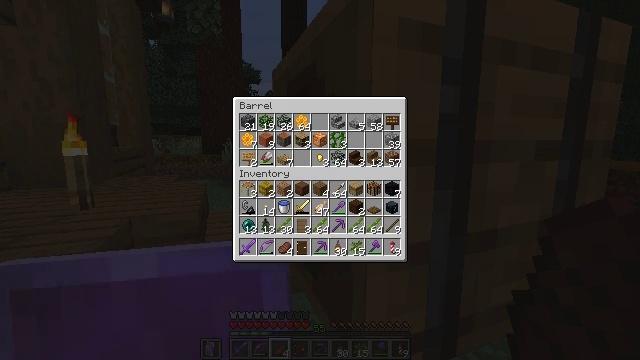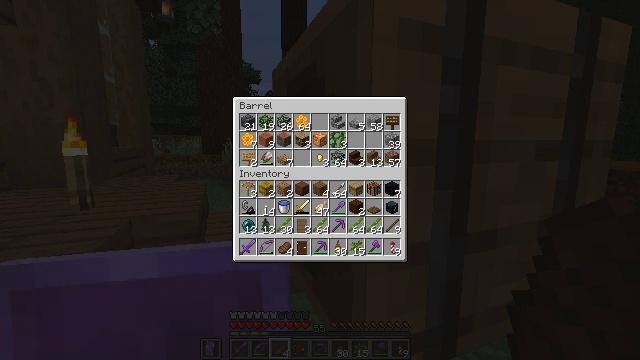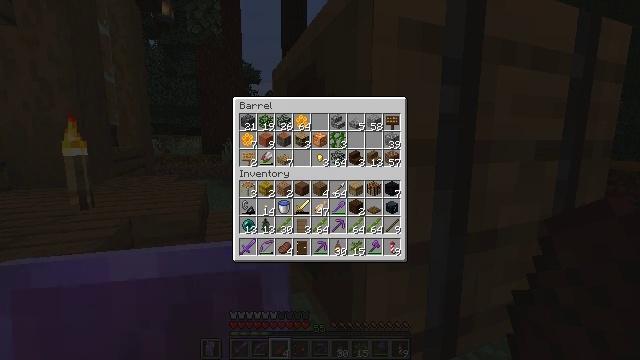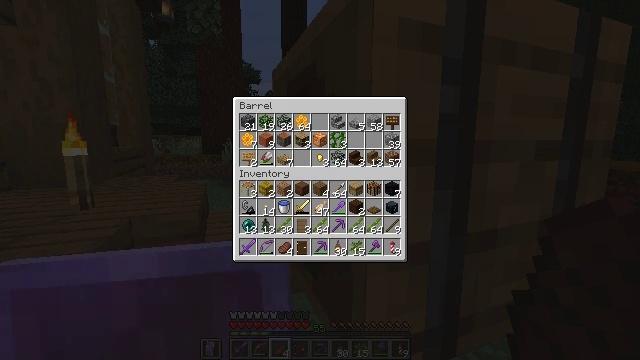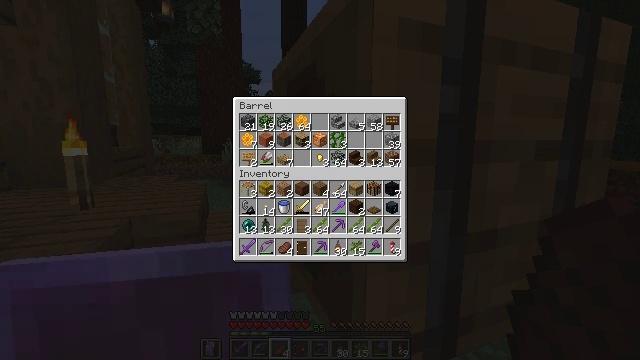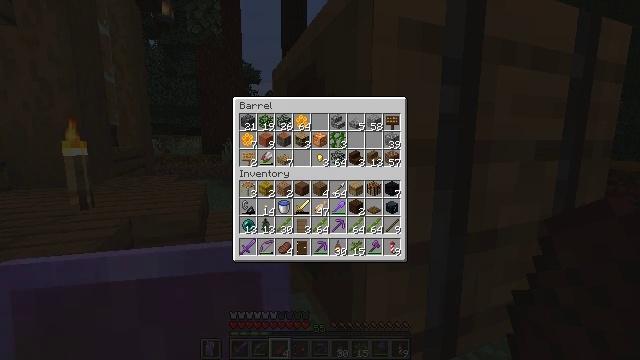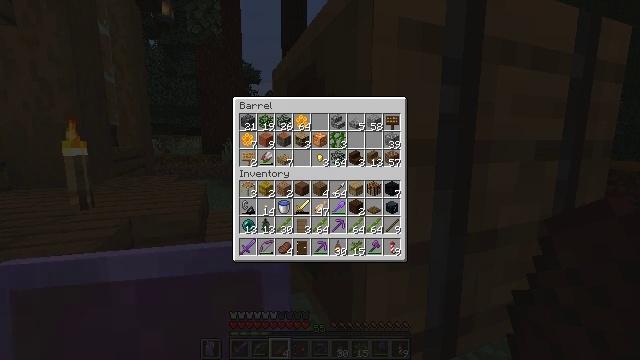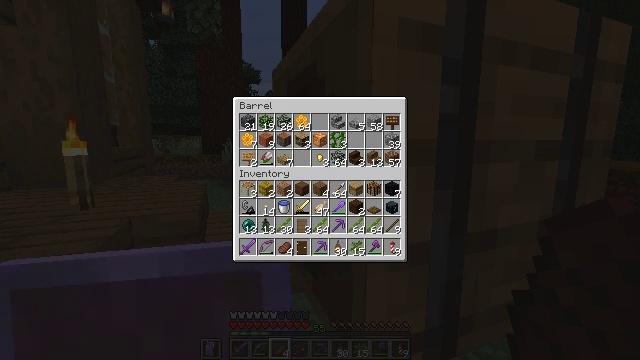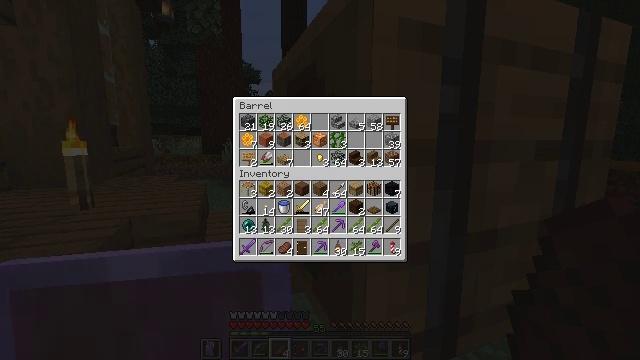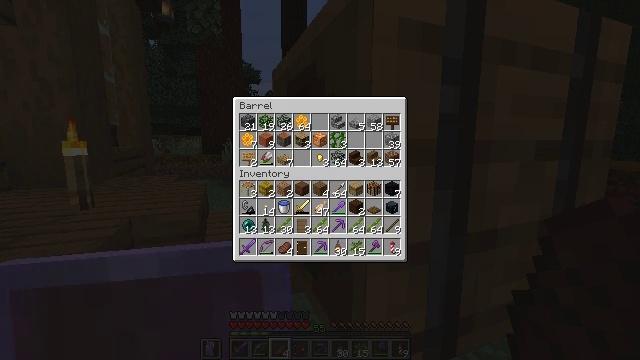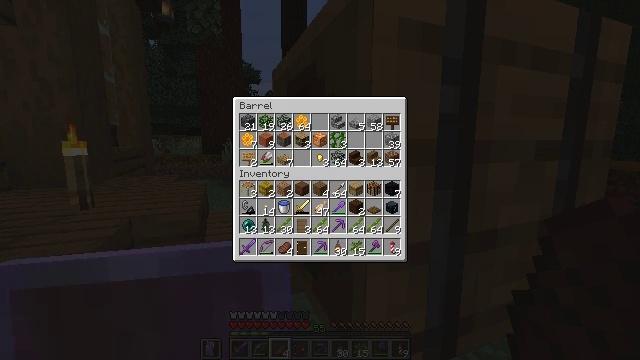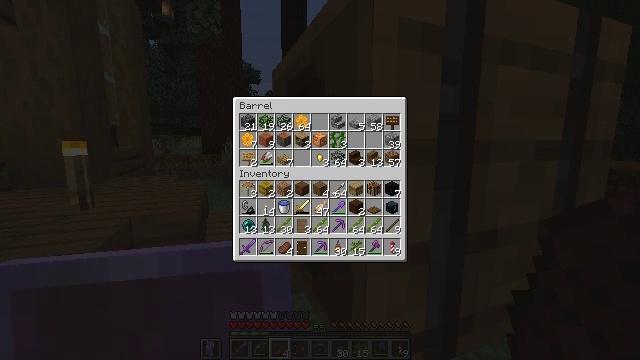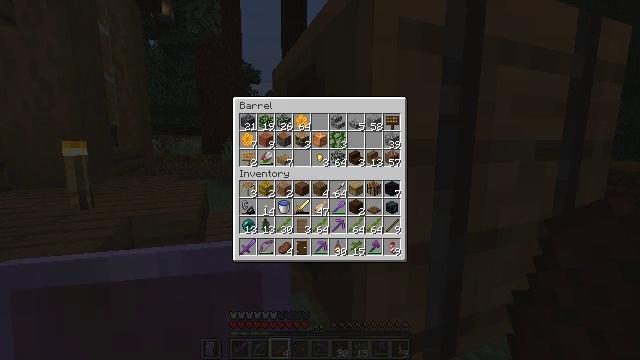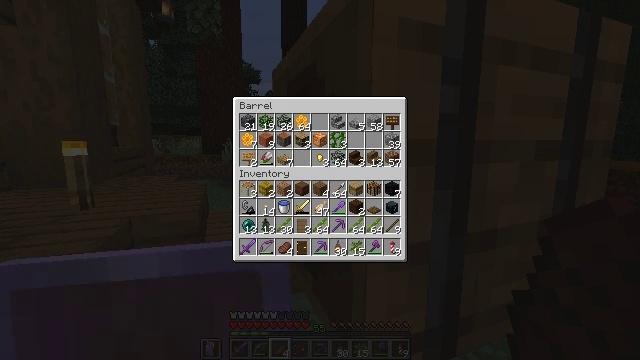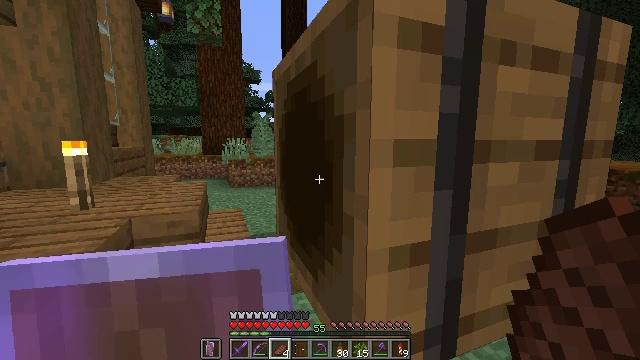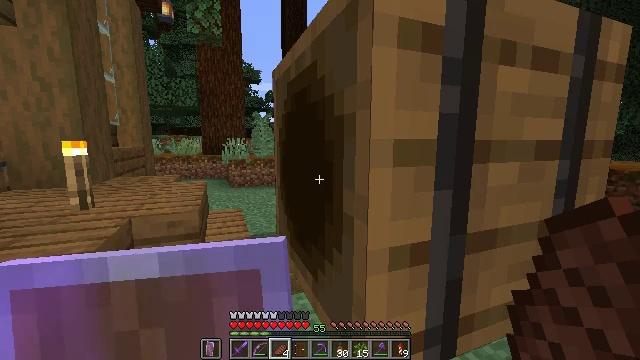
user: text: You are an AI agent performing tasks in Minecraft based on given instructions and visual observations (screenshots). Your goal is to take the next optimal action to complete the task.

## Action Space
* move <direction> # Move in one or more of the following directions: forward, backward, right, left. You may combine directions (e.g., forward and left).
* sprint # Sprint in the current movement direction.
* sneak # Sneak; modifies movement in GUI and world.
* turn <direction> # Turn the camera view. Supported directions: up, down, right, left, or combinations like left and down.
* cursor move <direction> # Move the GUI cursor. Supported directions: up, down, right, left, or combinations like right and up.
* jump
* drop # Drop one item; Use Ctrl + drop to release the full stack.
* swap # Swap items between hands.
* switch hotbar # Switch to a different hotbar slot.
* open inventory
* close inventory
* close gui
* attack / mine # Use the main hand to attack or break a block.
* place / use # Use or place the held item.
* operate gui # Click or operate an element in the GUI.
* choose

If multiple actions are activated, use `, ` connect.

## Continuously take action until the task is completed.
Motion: motion action
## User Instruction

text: Harvest vines off the surface.
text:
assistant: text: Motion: no_op
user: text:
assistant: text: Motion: no_op
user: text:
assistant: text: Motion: no_op
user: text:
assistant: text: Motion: no_op
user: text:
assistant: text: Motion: no_op
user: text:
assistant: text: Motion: no_op
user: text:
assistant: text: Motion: no_op
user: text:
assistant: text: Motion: no_op
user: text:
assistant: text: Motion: no_op
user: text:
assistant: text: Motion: no_op
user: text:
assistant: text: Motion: no_op
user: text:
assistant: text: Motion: no_op
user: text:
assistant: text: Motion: no_op
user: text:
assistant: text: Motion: no_op
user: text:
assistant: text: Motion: no_op
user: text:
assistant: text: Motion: no_op
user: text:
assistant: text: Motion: no_op
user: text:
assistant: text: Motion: no_op
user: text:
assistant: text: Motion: no_op
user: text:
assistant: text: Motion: no_op
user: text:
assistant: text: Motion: no_op
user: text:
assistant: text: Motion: no_op
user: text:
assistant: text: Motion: no_op
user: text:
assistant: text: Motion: move forward
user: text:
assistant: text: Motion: move forward
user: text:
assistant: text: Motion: move forward, turn left
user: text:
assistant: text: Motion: move forward, turn left
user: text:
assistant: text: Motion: move forward
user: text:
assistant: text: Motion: move forward
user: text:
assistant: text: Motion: move forward